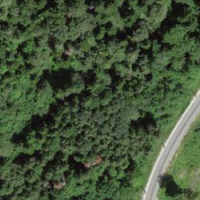
EUNIS habitat code: 44
Species observed at this site:
Juglans regia
Fagus sylvatica